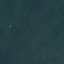
Label: Forest